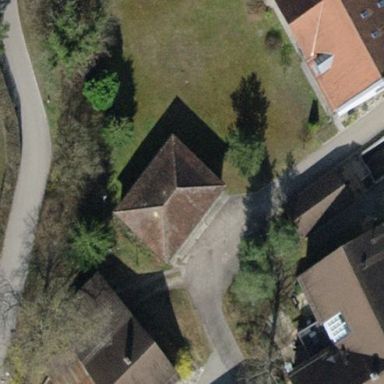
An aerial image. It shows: Shed.